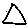
Label: triangle